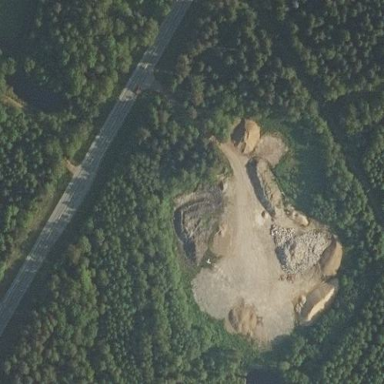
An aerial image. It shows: Quarry area.